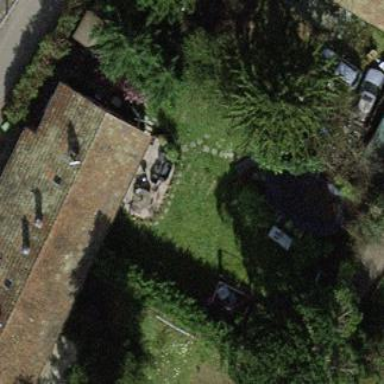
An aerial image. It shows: Garden surrounded by fence.